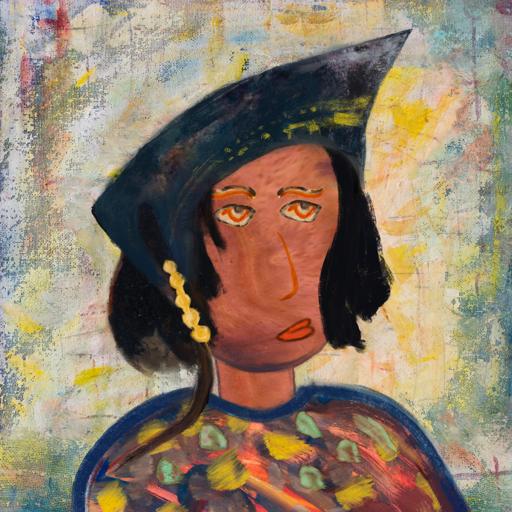
Background: Irani, Head And Neck Side: Mother_And_Son_Mother, Face Side: Experience, Bust: Mother_And_Son_Mother, Hair Side: Mosgoul, Head Accessory: Irani, Second Necklace: Blank, Necklace: Blank, Baby: Blank